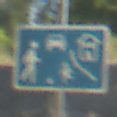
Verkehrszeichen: BeginnVerkehrsberuhigterBereich
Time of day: MorningAfternoon
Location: Outdoor (Nature)
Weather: PartlyCloudy
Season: NotSpecified
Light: Natural